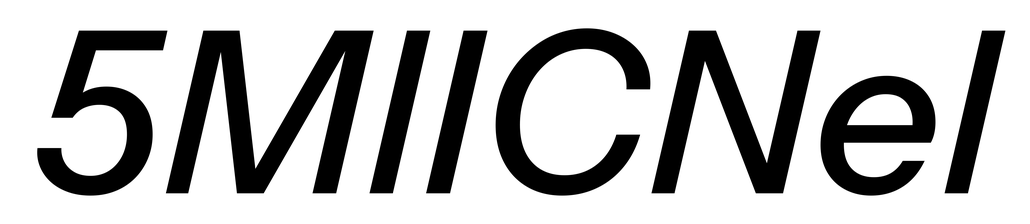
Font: InstrumentSans-Italic_Medium_Italic